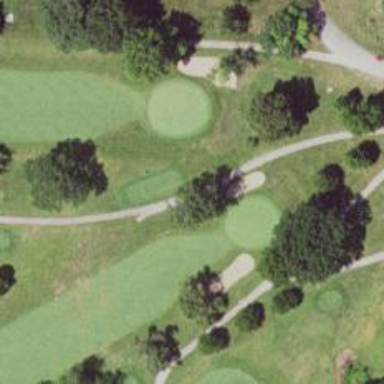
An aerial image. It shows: Path for both road and golf.